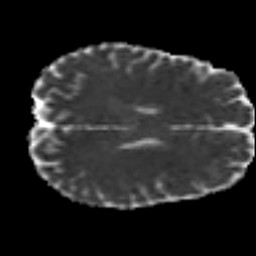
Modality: MD
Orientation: axial
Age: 33
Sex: female
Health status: healthy
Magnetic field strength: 3 T
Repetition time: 7 s
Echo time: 0.0926 s